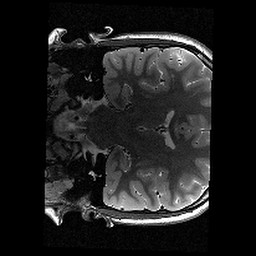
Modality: T2w
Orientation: coronal
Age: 14
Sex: female
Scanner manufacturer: siemens
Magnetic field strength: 3 T
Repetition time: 9.23 s
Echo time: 0.067 s